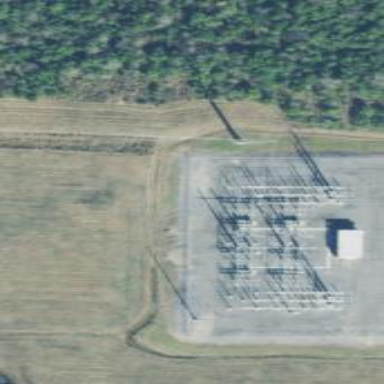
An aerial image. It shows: Switch used for power control.